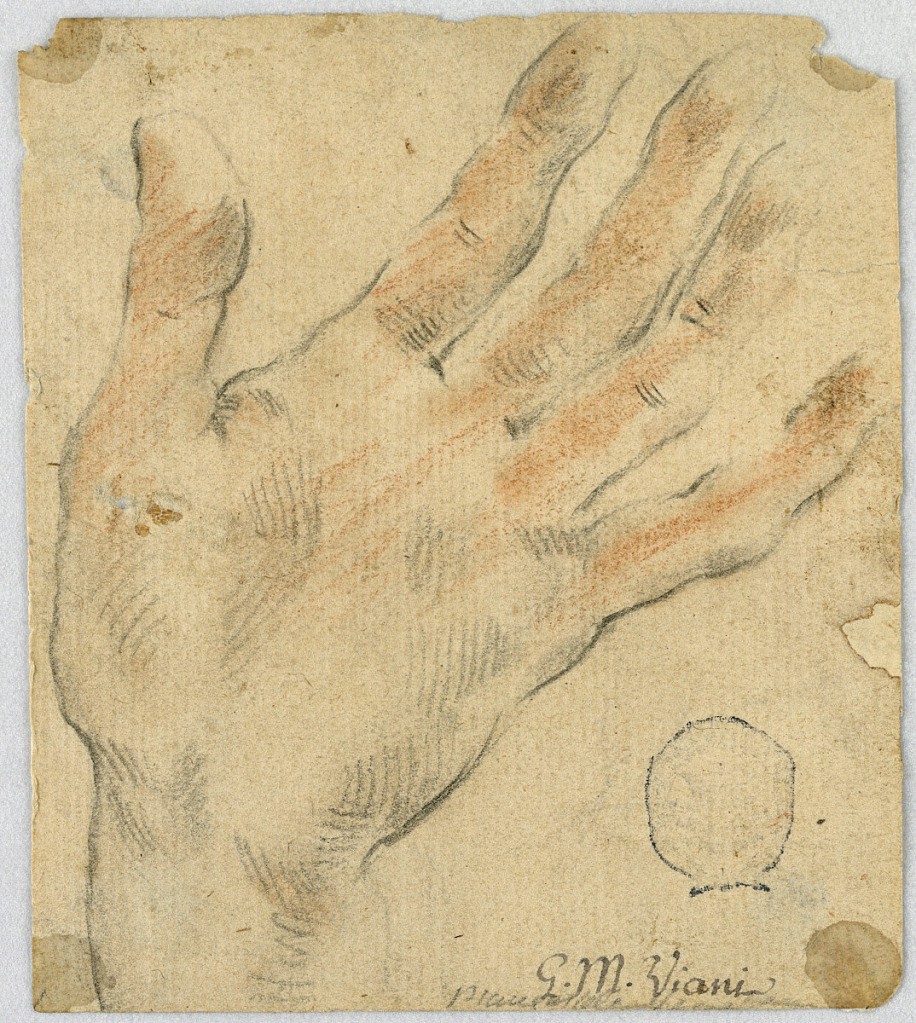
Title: Study: A left hand
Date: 1650–1700
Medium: Black and red crayon on paper
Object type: Drawing
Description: Vertical composition of a left hand raised with spread fingers, seen from the inside. Written below at right: "G.M. Viani."